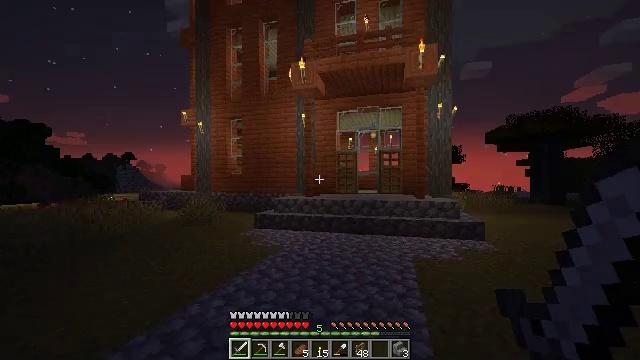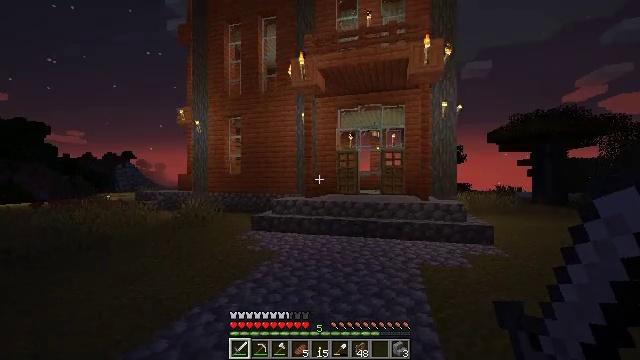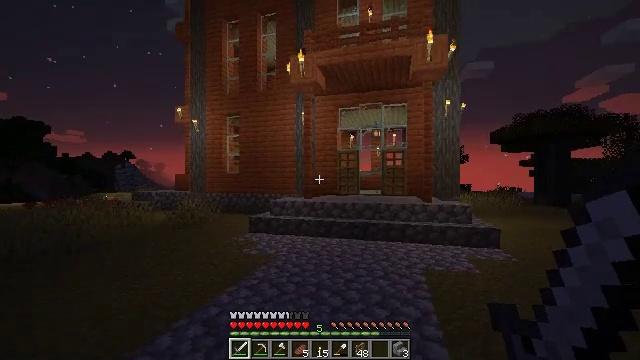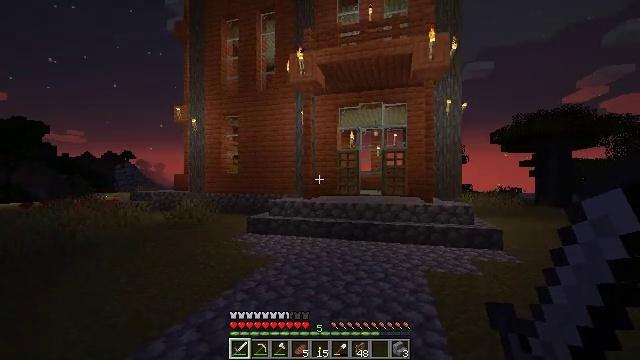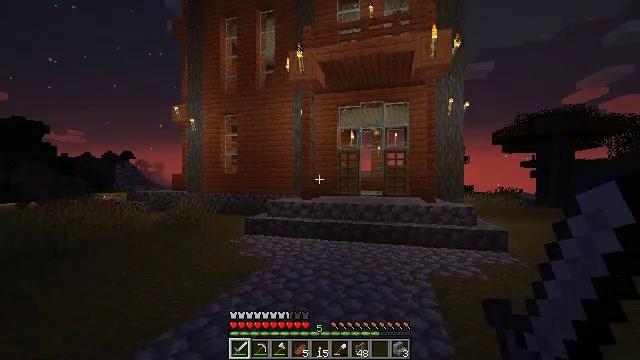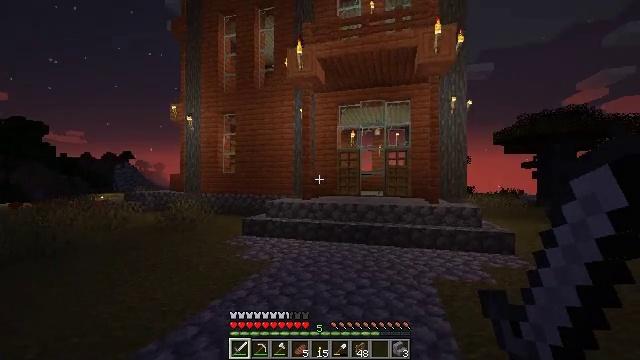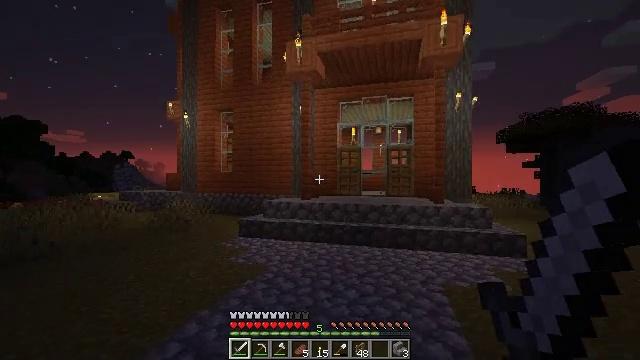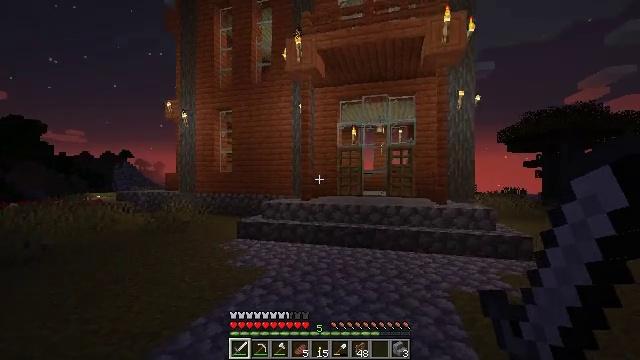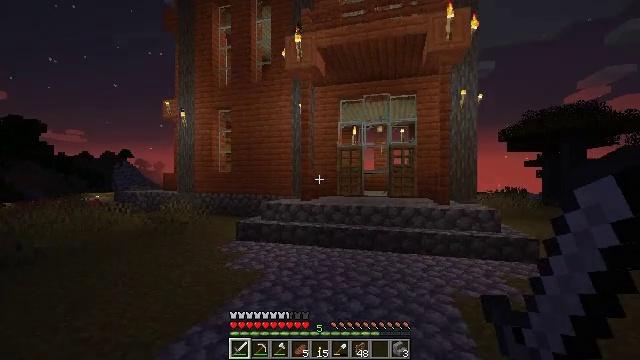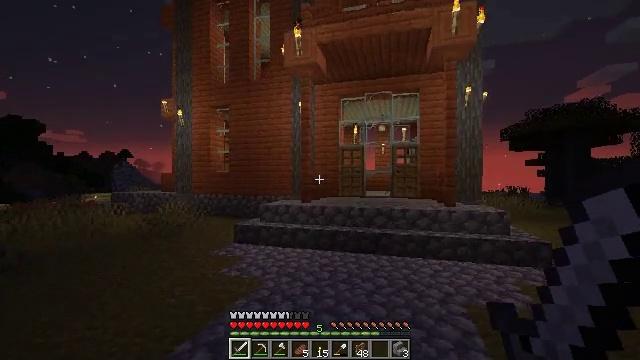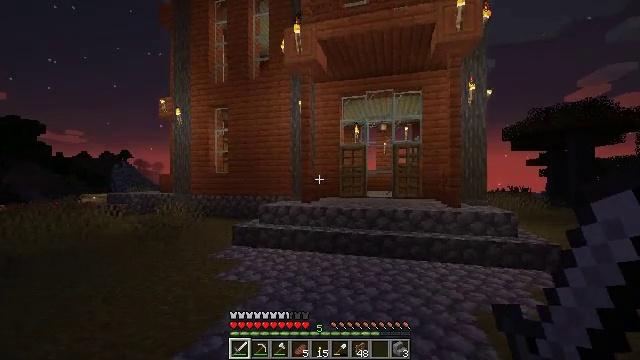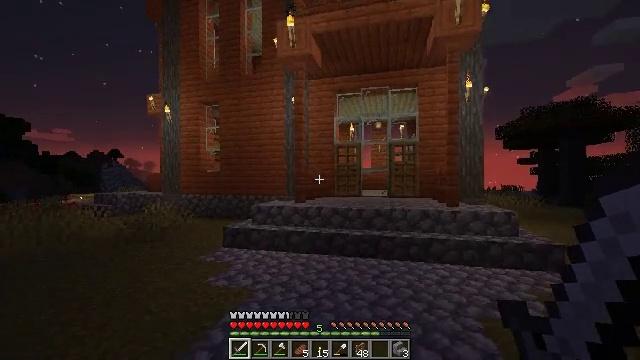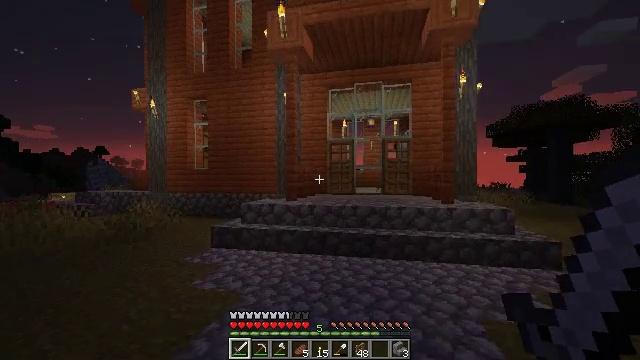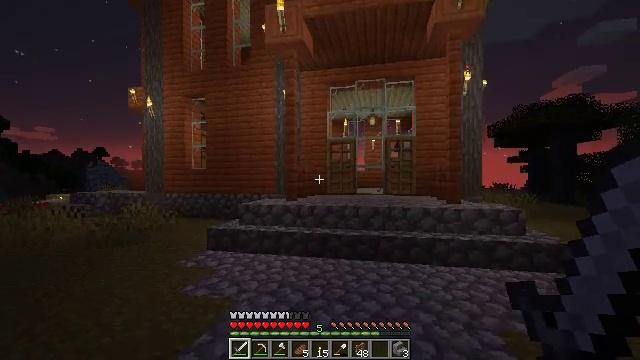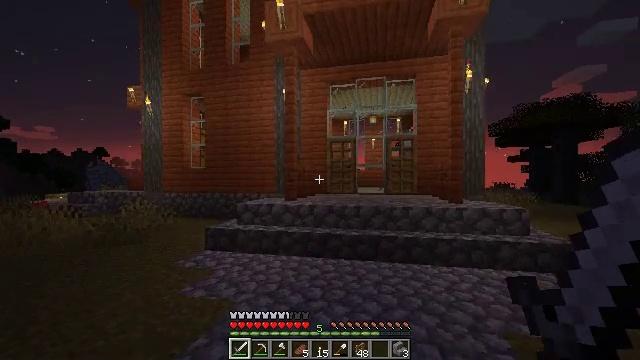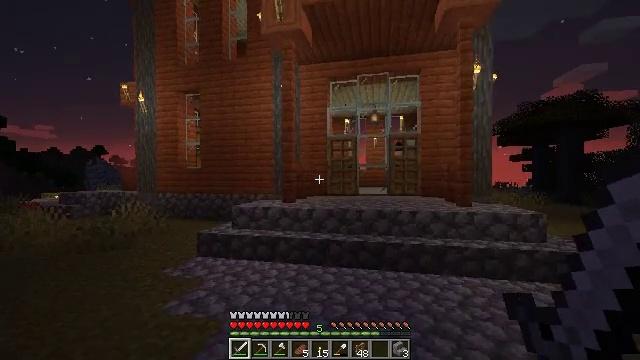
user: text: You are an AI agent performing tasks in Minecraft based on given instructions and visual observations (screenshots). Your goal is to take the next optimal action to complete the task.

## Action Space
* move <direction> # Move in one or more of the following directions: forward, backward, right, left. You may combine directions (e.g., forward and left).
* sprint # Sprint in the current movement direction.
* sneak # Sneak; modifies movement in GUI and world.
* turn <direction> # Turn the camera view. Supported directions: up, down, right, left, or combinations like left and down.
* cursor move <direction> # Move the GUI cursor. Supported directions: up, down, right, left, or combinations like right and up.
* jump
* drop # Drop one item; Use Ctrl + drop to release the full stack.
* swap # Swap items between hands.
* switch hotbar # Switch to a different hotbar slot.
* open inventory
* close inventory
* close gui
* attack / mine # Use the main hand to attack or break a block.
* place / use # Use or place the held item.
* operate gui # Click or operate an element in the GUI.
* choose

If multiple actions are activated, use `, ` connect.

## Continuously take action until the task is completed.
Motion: motion action
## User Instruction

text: Create light blue dye in your inventory.
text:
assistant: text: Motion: move forward
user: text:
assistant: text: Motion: move forward
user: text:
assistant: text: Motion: move forward
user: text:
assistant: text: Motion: move forward
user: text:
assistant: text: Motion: move forward
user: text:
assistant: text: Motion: move forward
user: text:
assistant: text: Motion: move forward
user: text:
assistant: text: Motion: move forward
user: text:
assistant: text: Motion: move forward
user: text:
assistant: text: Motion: move forward
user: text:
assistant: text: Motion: move forward, turn right
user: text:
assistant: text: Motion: move forward, turn right
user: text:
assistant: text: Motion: move forward
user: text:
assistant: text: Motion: move forward
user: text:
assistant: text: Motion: move forward
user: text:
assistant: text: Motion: move forward
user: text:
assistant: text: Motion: move forward, turn right
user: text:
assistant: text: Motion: move forward, turn right
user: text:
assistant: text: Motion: move forward
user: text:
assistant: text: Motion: move forward
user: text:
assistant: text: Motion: move forward
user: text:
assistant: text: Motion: move forward, turn right
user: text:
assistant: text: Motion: move forward, turn right and down
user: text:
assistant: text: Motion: move forward
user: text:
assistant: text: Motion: move forward
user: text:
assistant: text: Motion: move forward
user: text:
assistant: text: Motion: move forward
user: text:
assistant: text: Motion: move forward
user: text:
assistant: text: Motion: move forward, turn left and down
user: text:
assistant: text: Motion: move forward, turn left and down